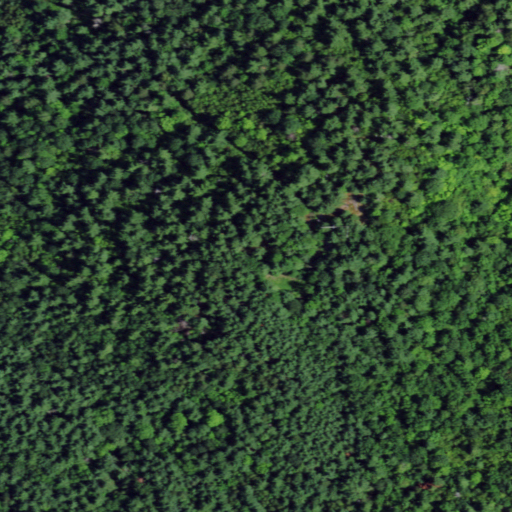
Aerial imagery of mountain in New York named Prospect Mountain containing mixed forest, evergreen forest, and deciduous forest